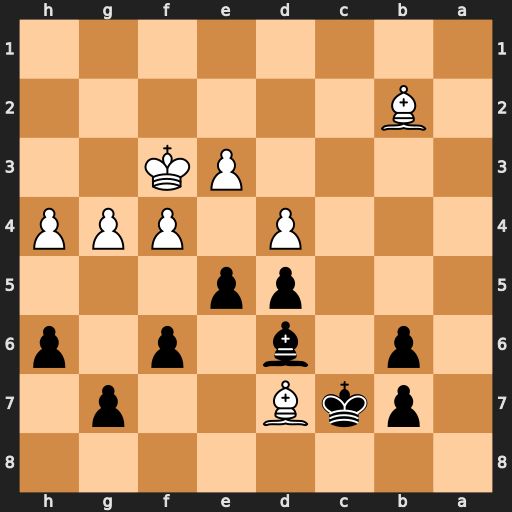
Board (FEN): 8/1pkB2p1/1p1b1p1p/3pp3/3P1PPP/4PK2/1B6/8
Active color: b
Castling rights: -
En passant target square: -
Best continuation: e4+ Ke2 Kxd7